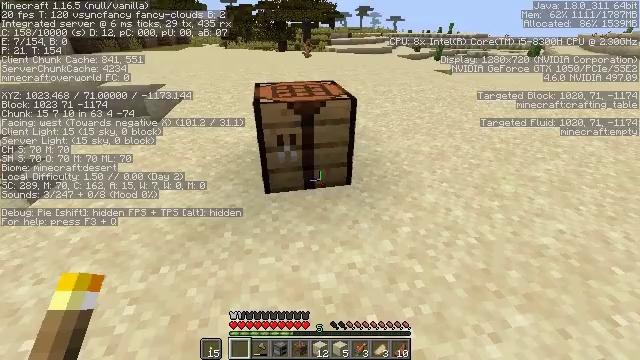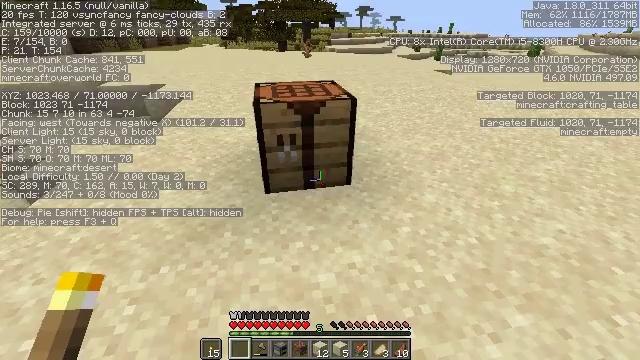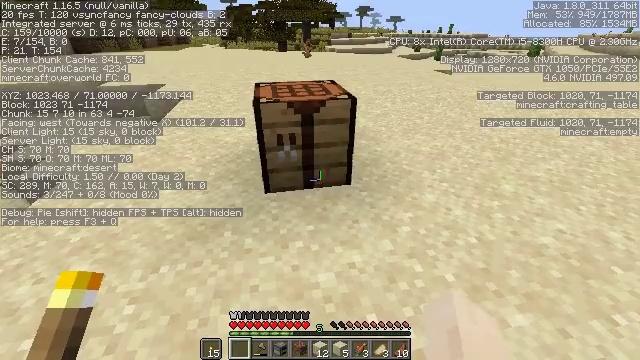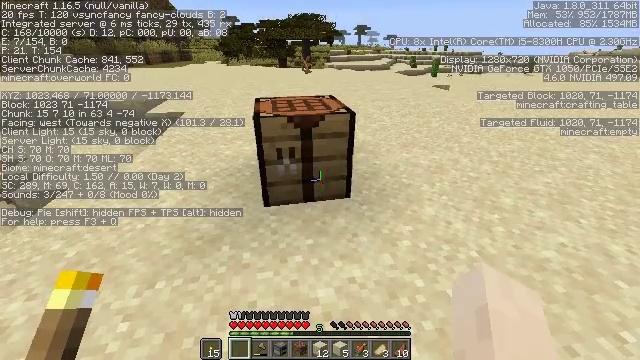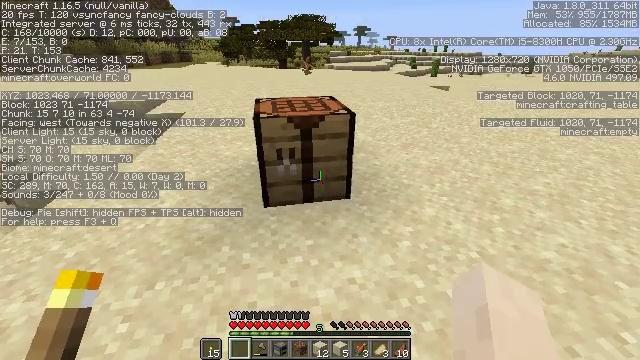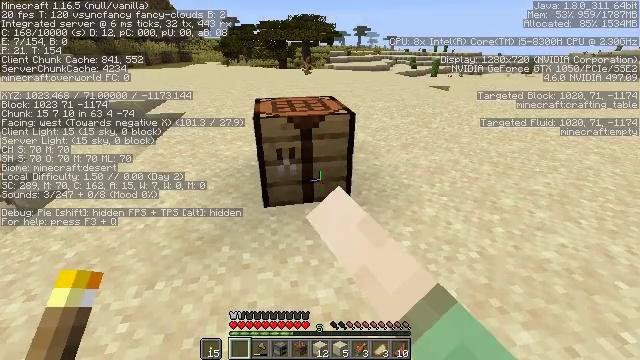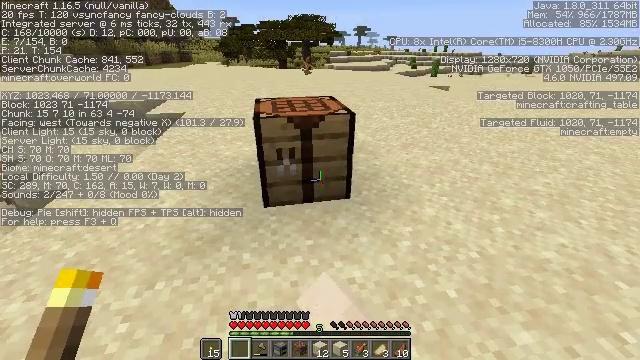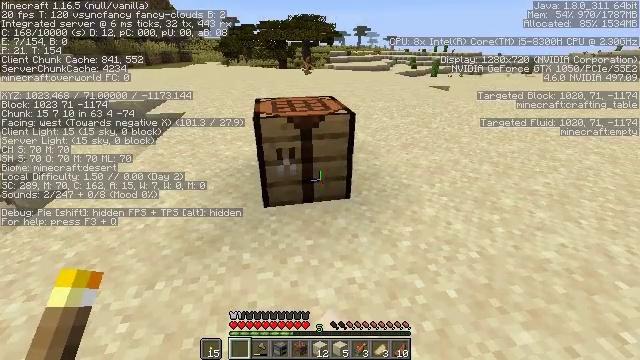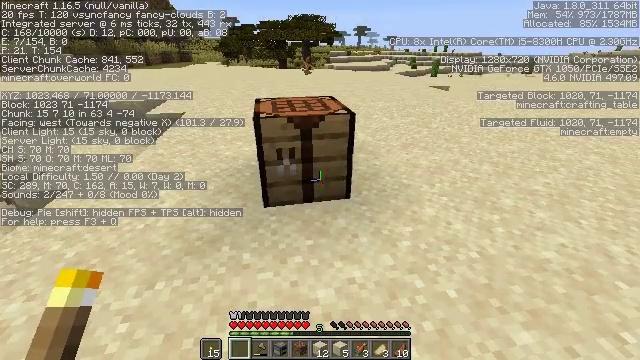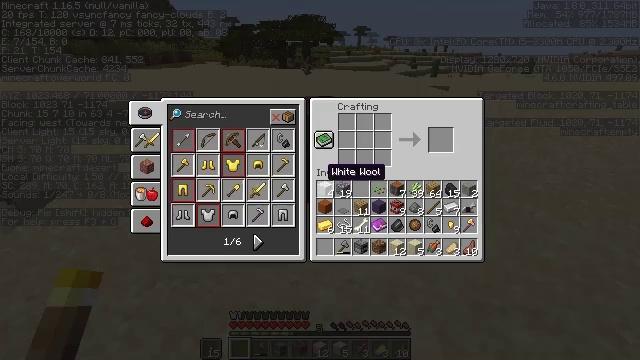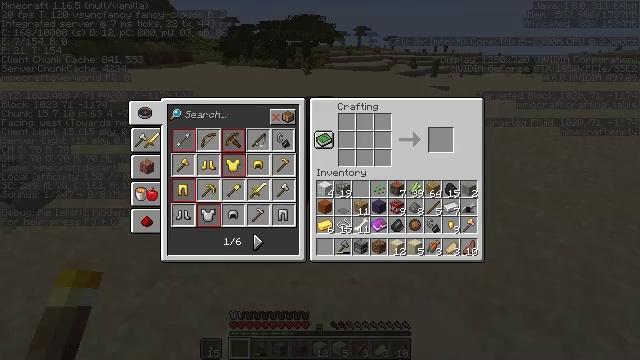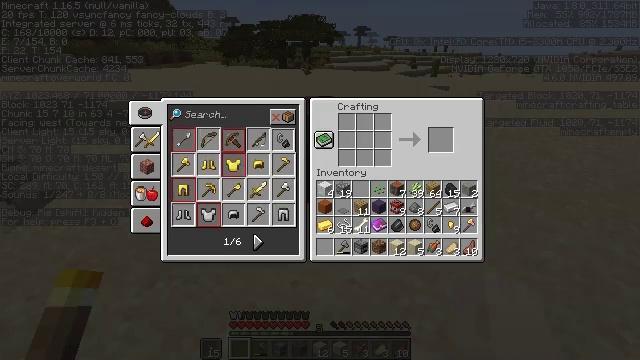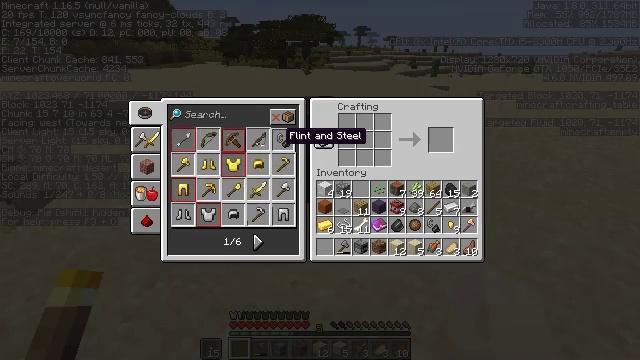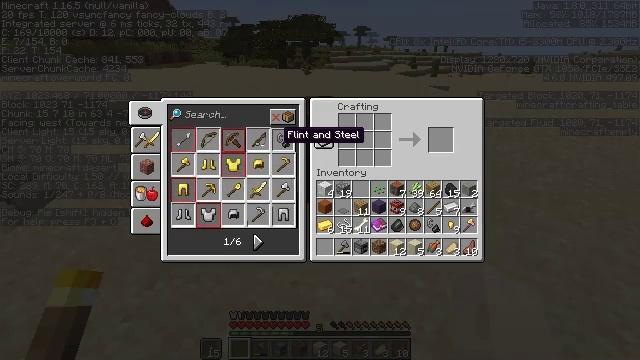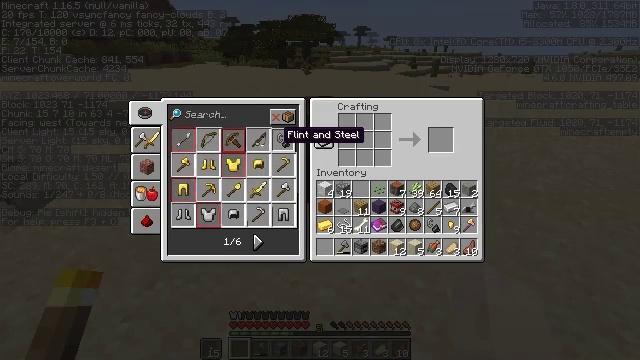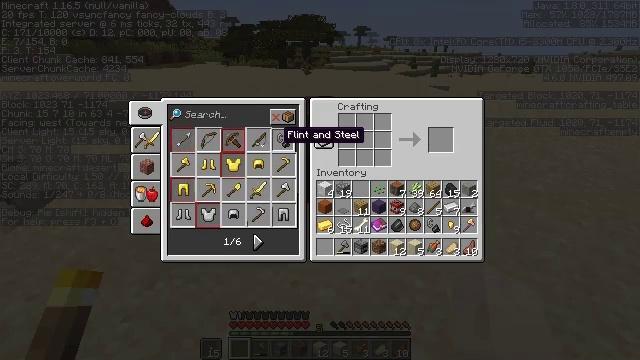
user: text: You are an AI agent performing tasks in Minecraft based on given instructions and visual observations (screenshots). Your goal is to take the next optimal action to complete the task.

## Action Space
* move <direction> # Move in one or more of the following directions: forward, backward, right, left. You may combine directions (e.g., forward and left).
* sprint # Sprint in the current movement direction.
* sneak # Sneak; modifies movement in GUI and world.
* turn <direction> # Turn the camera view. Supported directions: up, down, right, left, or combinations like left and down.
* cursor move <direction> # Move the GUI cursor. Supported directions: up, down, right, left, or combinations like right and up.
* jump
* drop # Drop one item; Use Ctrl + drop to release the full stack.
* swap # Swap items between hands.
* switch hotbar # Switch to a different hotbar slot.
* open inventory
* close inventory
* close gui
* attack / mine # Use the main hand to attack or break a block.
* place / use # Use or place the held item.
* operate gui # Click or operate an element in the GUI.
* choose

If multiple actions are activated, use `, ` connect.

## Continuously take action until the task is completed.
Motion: motion action
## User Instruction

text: Drop a cut sandstone.
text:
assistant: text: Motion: no_op
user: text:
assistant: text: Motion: no_op
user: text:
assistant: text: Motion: turn up
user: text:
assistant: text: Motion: use / place
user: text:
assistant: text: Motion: use / place
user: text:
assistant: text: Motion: use / place
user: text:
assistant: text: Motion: no_op
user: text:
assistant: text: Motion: no_op
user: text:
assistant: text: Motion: open gui
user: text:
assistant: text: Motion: no_op
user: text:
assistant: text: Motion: cursor move left and up
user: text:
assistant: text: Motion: cursor move left and up
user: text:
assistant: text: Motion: no_op
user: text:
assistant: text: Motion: no_op
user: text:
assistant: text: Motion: no_op
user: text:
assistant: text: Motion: no_op
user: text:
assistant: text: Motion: no_op
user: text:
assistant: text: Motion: no_op
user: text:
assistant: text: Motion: no_op
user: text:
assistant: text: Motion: no_op
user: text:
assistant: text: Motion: no_op
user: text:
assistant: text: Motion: no_op
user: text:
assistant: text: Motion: no_op
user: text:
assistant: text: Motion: no_op
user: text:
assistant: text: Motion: no_op
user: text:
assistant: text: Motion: no_op
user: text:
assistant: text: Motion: no_op
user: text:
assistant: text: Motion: cursor move left
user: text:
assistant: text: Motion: cursor move left
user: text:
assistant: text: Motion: cursor move left